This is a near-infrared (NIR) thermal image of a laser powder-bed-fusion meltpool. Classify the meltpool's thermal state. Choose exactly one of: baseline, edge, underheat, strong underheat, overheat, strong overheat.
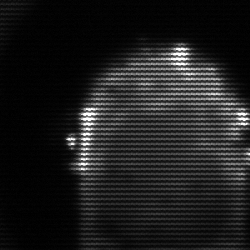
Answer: baseline